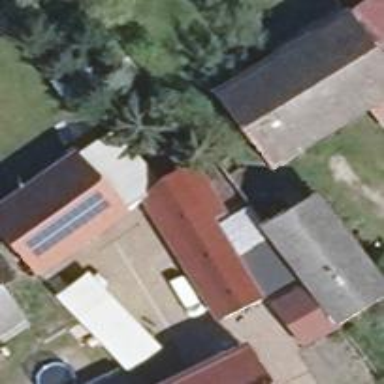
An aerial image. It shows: Building with gabled grey roof. The roof orientation is along the building.